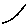
Label: line